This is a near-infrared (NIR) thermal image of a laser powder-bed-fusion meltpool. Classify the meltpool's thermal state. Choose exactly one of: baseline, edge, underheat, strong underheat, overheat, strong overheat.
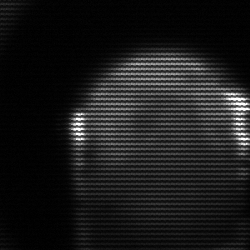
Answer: edge